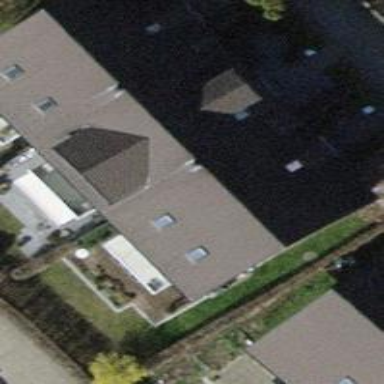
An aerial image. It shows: Terrace building.